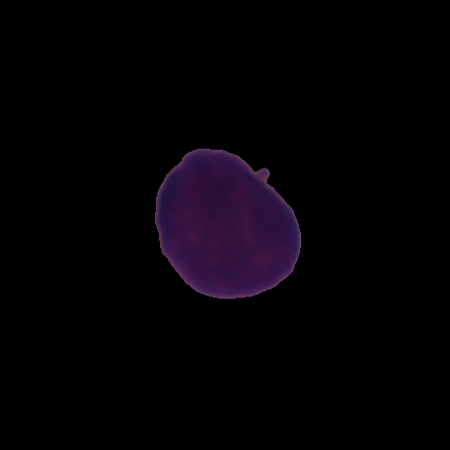
Label: healthy